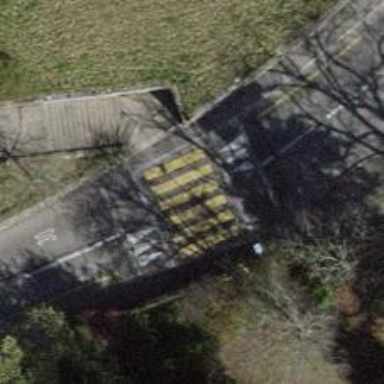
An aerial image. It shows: Road with crossing that includes traffic calming table.